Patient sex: F
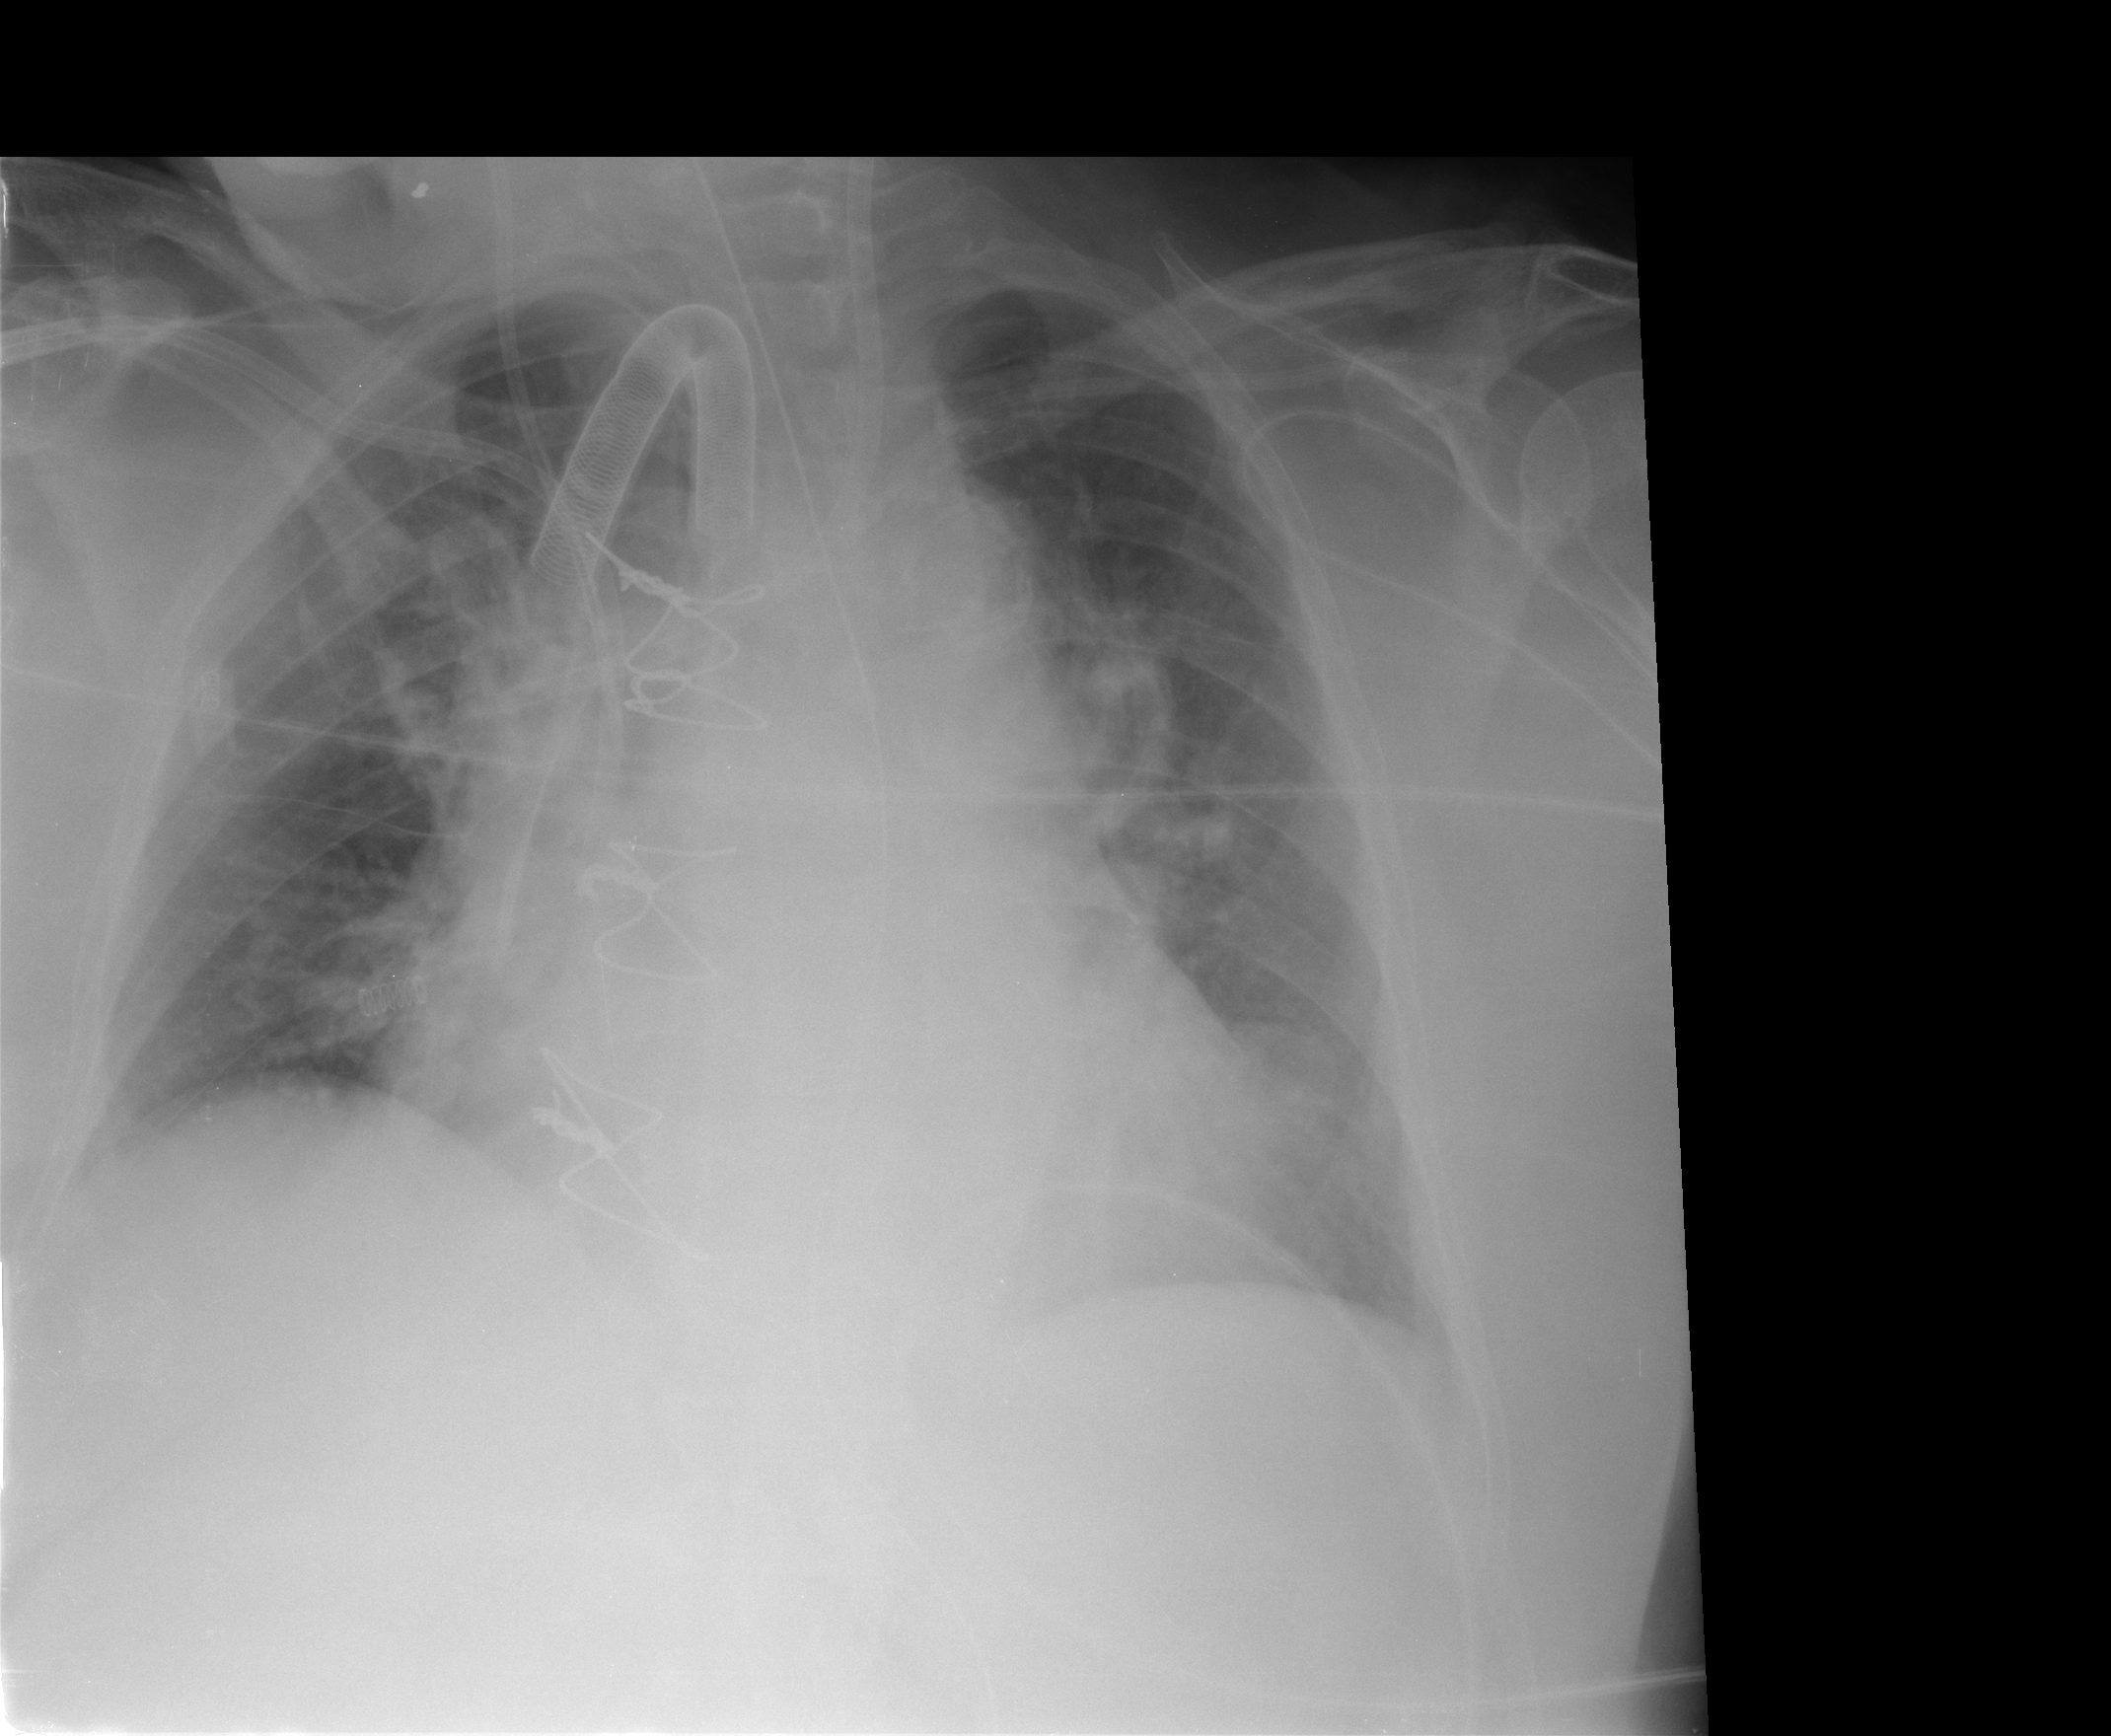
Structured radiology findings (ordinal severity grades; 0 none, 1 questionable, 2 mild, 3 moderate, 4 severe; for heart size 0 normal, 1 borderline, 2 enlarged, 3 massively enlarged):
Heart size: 2
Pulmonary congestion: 1
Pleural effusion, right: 0
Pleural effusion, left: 0
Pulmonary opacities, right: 0
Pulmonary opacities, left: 0
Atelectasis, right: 2
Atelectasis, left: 2